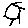
Label: sun